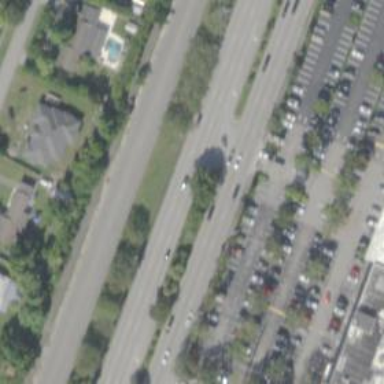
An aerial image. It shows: Trunk link highway.